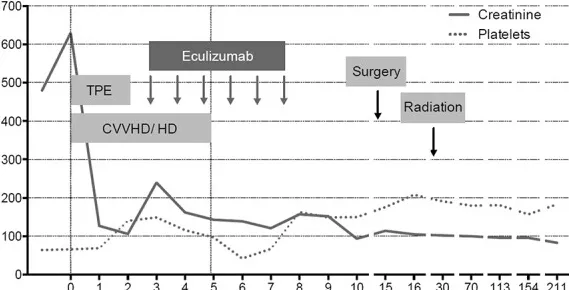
A: Case 1, induction therapy with 6 doses of eculizumab. Serum creatinine and thrombocytes from admission to last follow-up (week 211). Breast-conserving surgery was performed 7 weeks after withdrawal of eculizumab, followed by radiation therapy 3 months later. TPE = therapeutic plasma exchange; CVVHD = continuous veno-venous hemodialysis; HD = hemodialysis.
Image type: pathology (immunostaining)